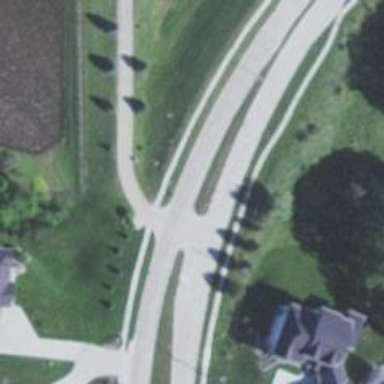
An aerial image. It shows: Secondary road.